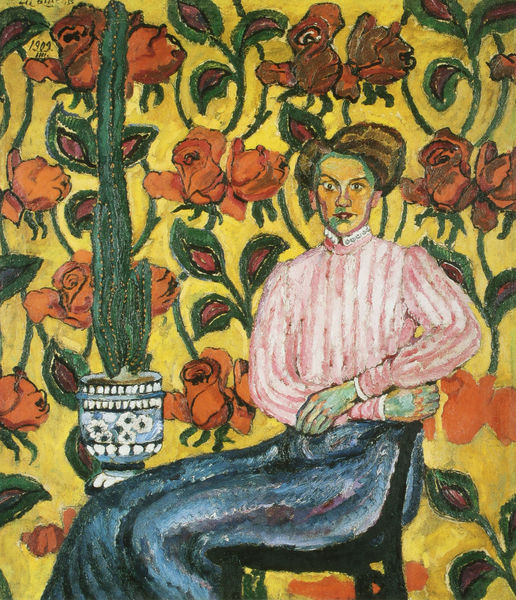
Titel: Bildnis Varvara Vinogradova
Künstler: Il'ya Mashkov
Standort: Moskau
Institution: Tretjakov Galerie
Schlagwörter: blau, blätter, gelb, grün, impressionismus, komposition, blumen, frau, stuhl, rosen, rot, expressionismus, mode, muster, ornament, rock, hemd, hose, wand, bluse, mensch, portrait, porträt, brücke, haare, pflanze, stillleben, blumentopf, topf, tapete, streifen, kniestück, halbportrait, gaugin, kakteen, kaktus, matisse